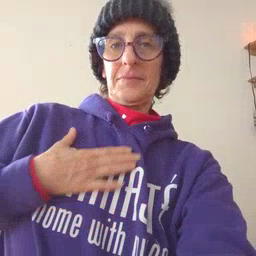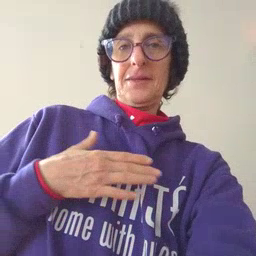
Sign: please